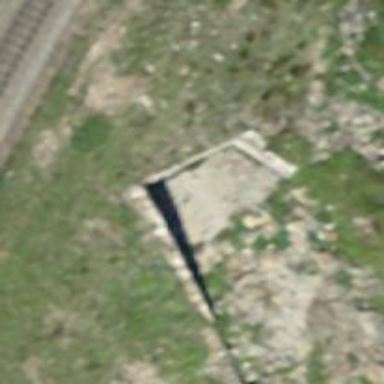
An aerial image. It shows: Tunnel.